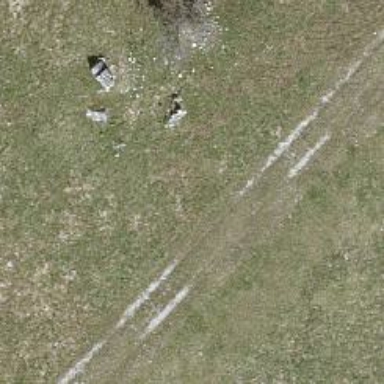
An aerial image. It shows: Track with very rough surface.